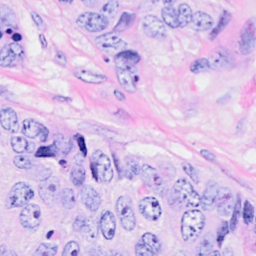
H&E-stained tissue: Breast